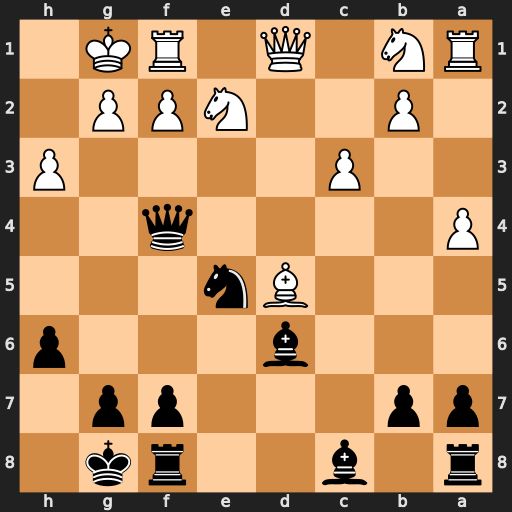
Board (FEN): r1b2rk1/pp3pp1/3b3p/3Bn3/P4q2/2P4P/1P2NPP1/RN1Q1RK1
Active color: b
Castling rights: -
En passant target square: -
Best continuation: Nf3+ gxf3 Qh2#